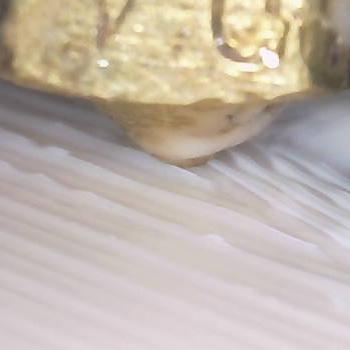
Flow rate: 47%